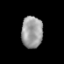
Tissue: prostate
Cell type: Myeloid cells
Senescence score: 0.3303
Nuclear area (px): 657
Mean DAPI intensity: 155.968